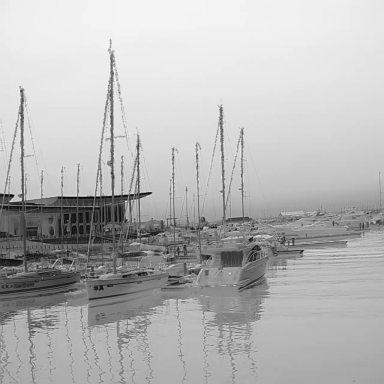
There are four objects shown in the infrared image, including three sailboats, and a canoe.